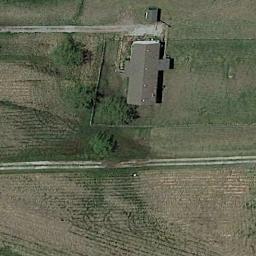
Label: residential